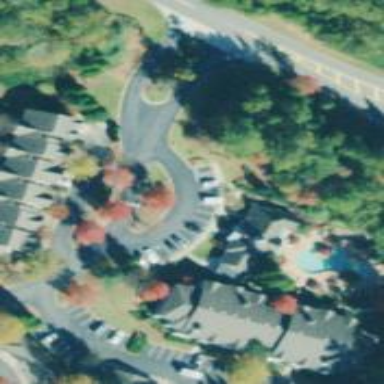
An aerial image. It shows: Residential road.